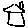
Label: house